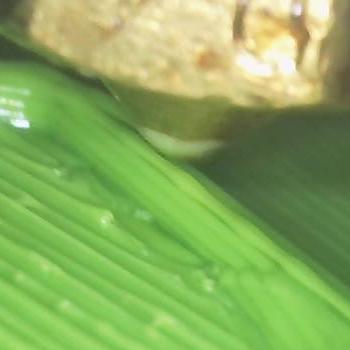
Flow rate: 39%